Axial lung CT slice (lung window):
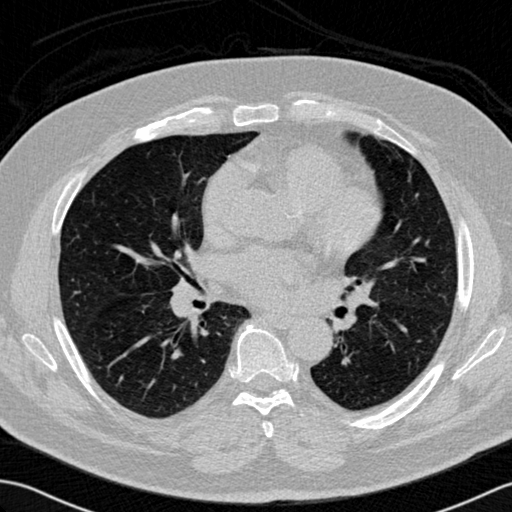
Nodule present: no